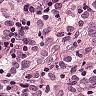
Metastatic tissue present: yes